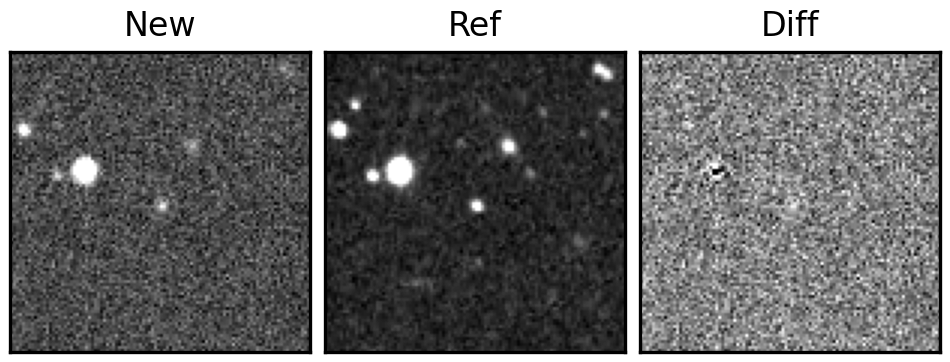
Label: real